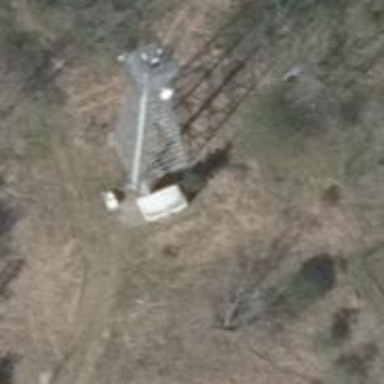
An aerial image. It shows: Communication mast tower.